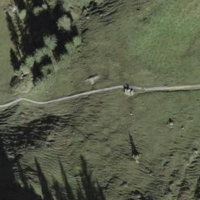
EUNIS habitat code: 26
Species observed at this site:
Pinguicula vulgaris
Bartsia alpina
Parnassia palustris
Carex davalliana